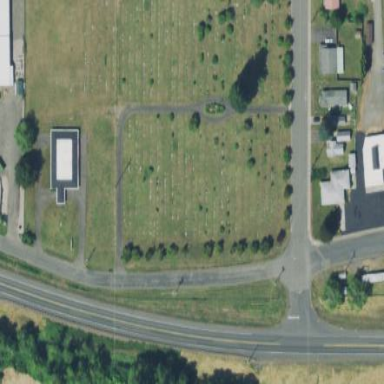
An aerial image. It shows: Cemetery.